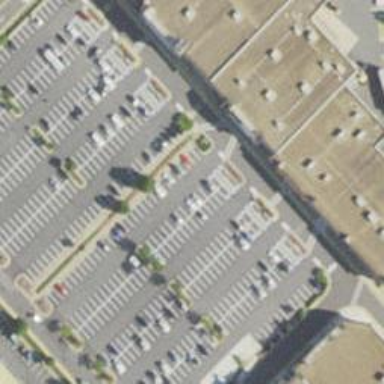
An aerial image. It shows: Parking space is available.